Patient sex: F
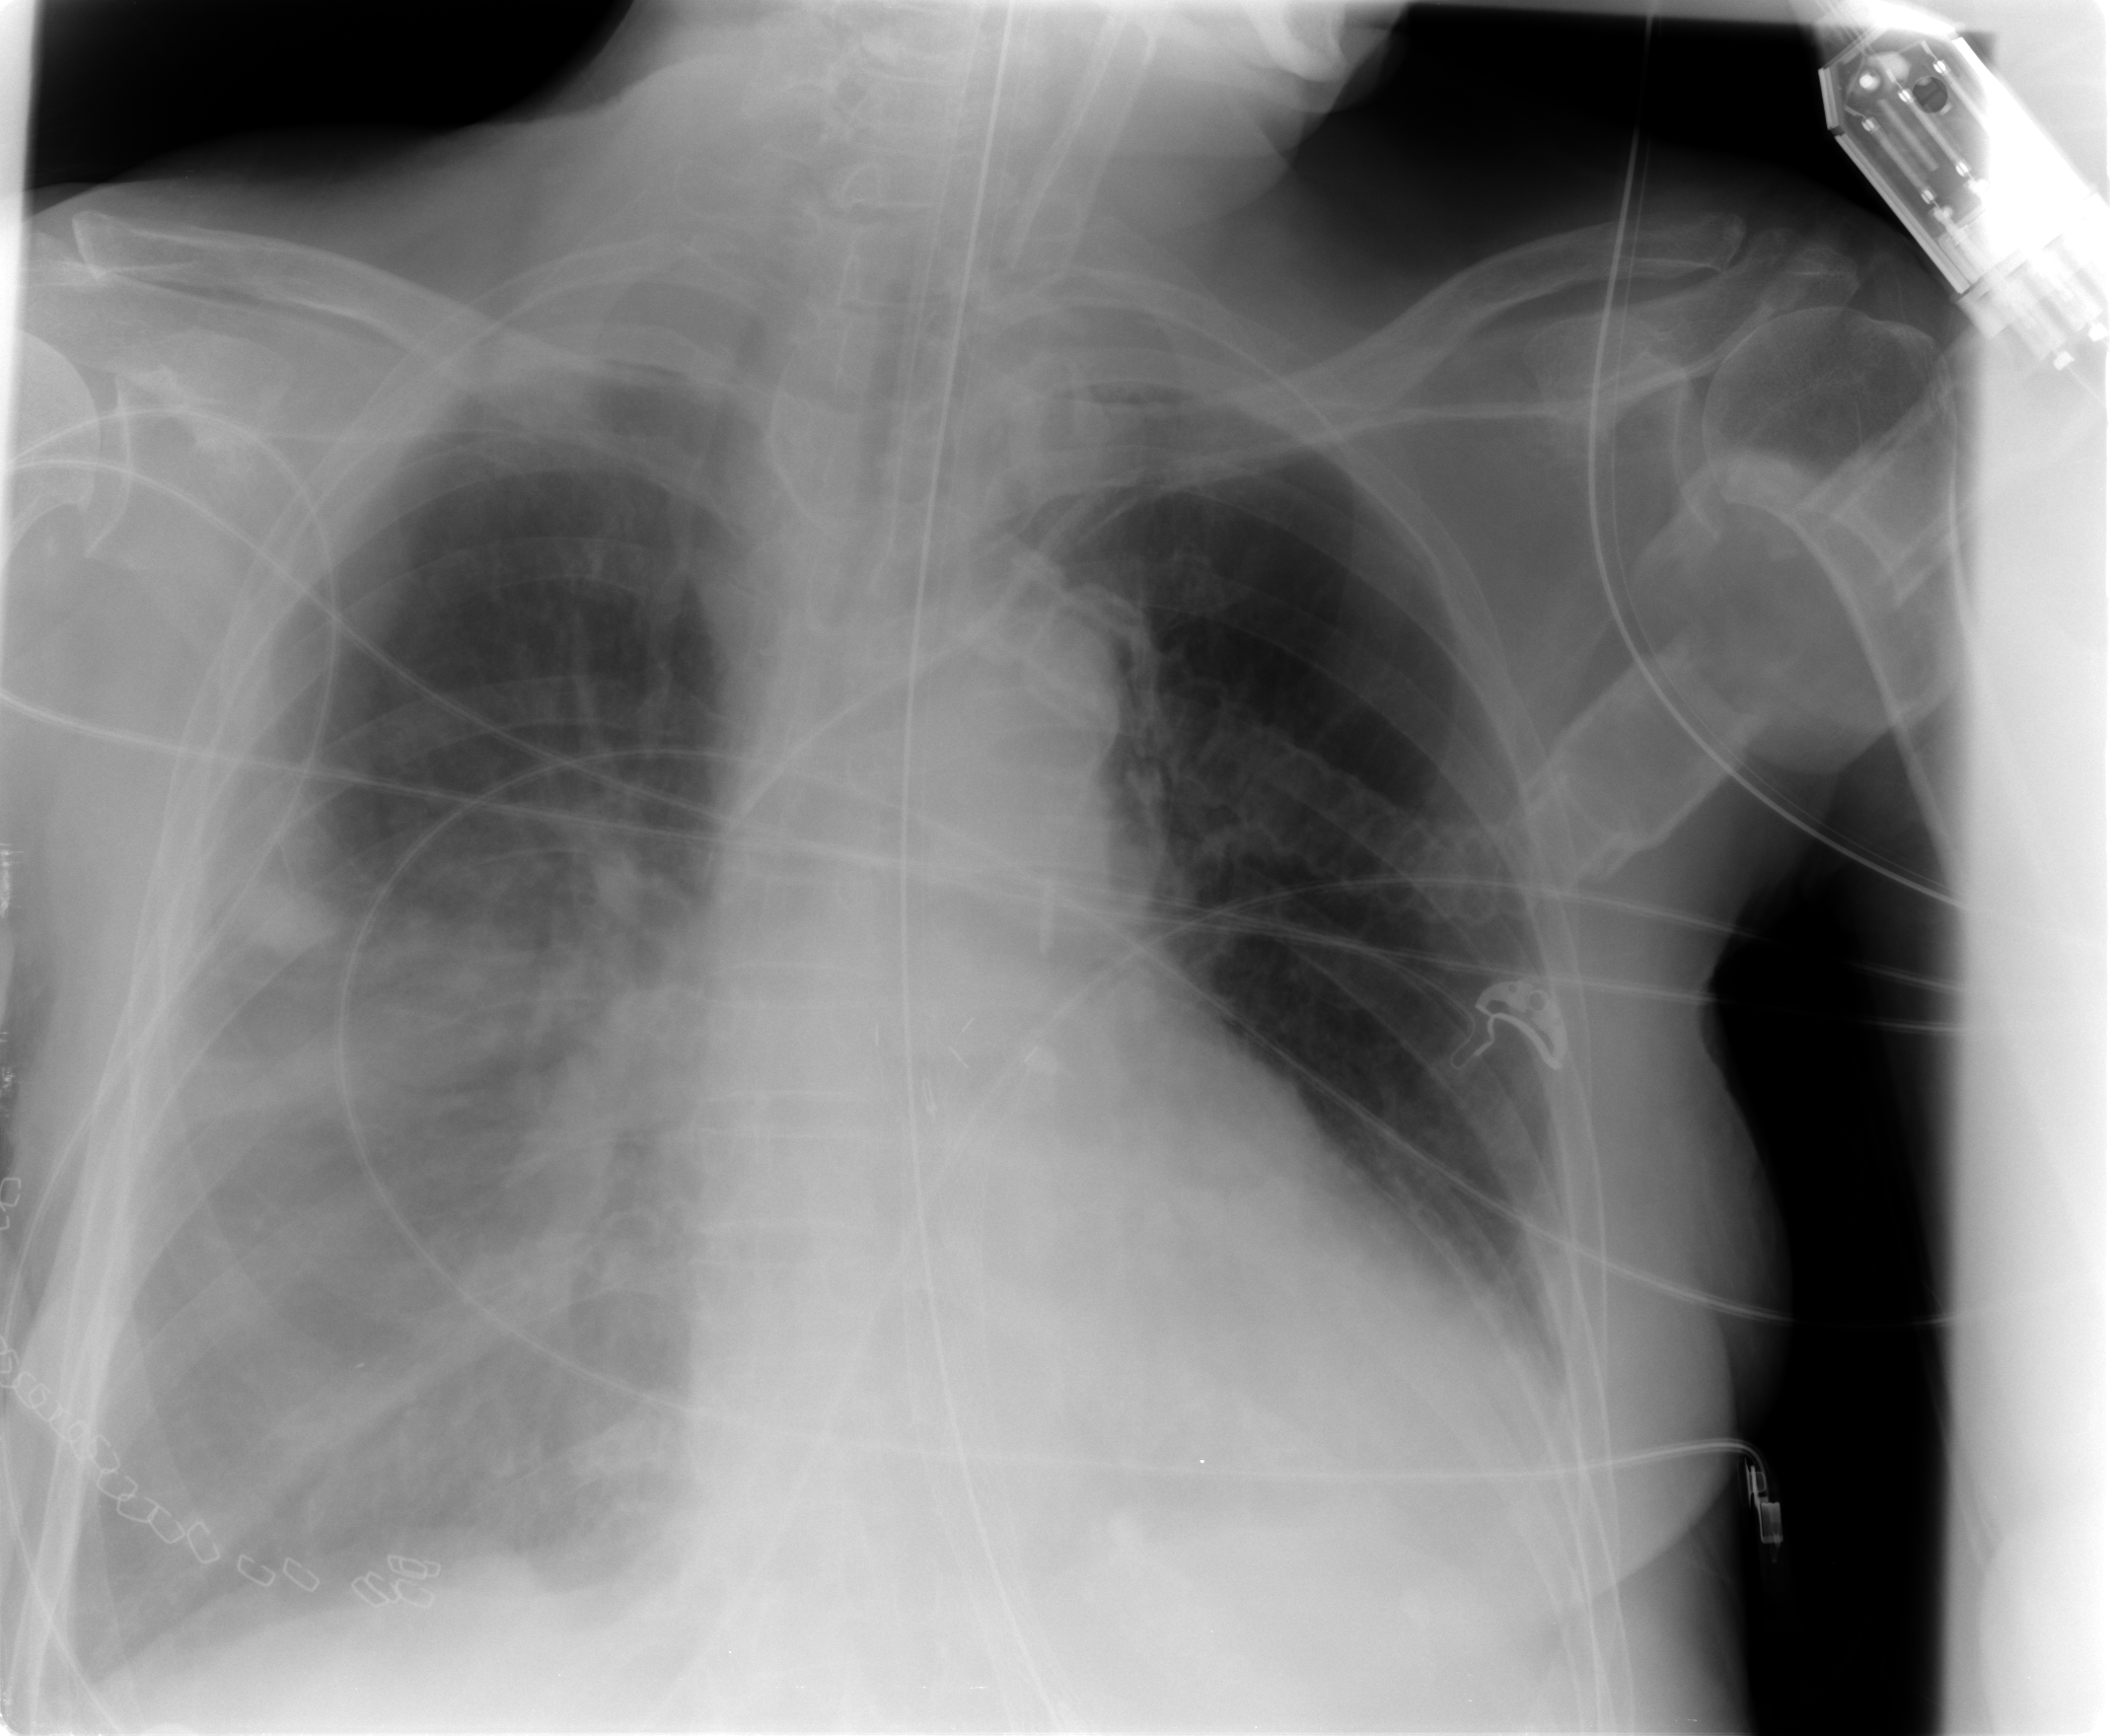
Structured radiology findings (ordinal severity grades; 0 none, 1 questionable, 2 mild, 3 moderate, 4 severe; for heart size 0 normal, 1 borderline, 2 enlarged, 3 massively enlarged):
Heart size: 2
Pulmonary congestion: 2
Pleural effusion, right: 3
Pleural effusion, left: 1
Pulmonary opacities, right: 2
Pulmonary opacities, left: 0
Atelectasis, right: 3
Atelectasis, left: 2